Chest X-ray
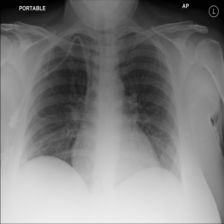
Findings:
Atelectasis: negative
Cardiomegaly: negative
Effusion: negative
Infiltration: negative
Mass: negative
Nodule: negative
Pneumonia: negative
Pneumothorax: negative
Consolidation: negative
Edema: negative
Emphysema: negative
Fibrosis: negative
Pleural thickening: negative
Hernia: negative